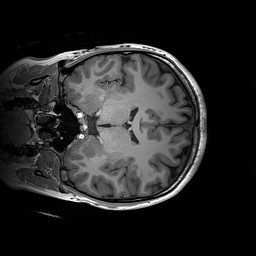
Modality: T1w
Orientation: coronal
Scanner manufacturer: siemens
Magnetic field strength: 3 T
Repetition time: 2.2 s
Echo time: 0.00244 s